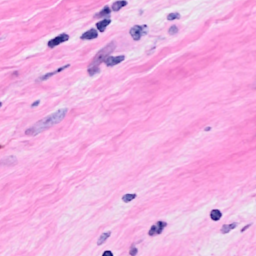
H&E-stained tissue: Breast